Field crop: tomato
Growth stage: 2
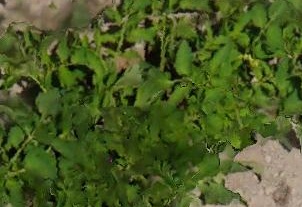
Species: tomato